Aerial crown-view tile of a tropical tree (Barro Colorado Island, Panama), acquired 20240813:
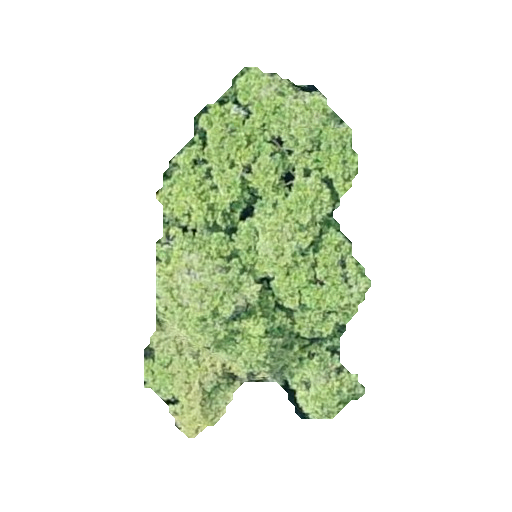
Species: Alseis blackiana
GBIF accepted scientific name: Alseis blackiana
Crown area: 89.009 m²